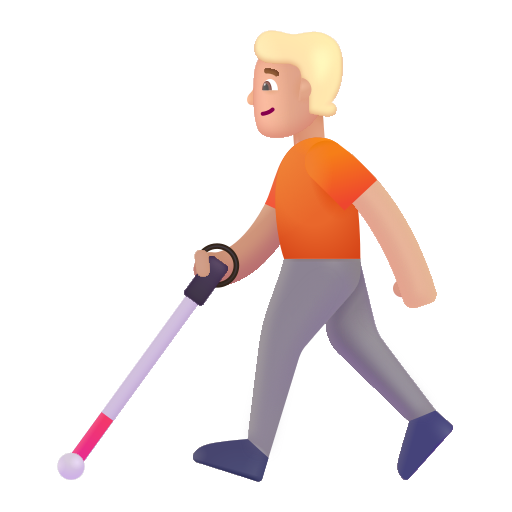
person with white cane color  light